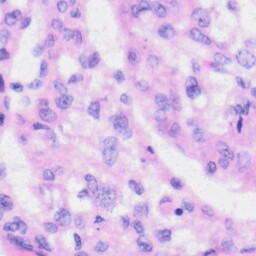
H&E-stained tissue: Liver